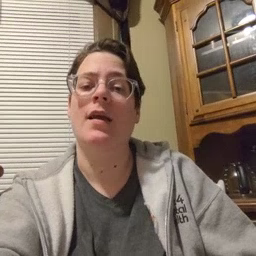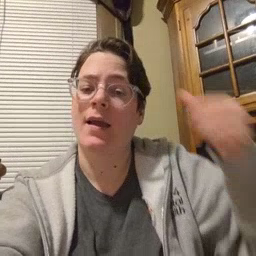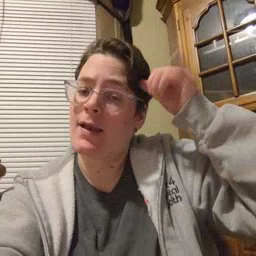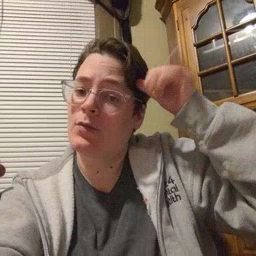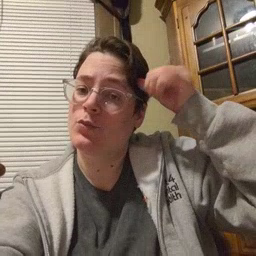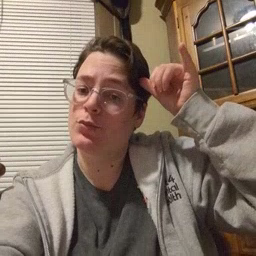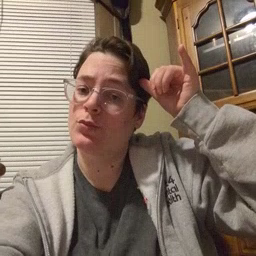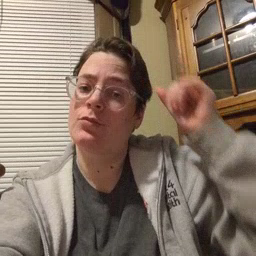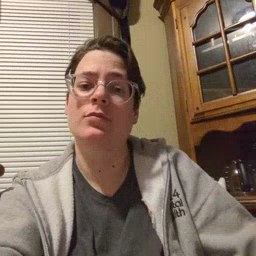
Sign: cow